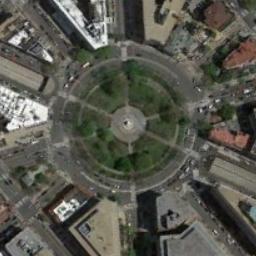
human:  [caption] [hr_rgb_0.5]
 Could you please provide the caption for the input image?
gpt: The roundabout is next to buildings and trees .

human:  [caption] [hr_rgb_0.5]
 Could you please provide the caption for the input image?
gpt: There are many buildings around the roundabout .

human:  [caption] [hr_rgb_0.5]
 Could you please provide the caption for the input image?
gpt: There are many bifurcation roads with many moving and waiting vehicles, And many neatly arranged tall buildings and some trees around the roundabout .

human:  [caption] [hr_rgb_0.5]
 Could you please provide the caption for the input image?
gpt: The roundabout is in the commercial area and some cars are driving on the roundabout .

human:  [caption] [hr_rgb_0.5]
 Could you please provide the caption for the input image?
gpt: There are many buildings around the roundabout .